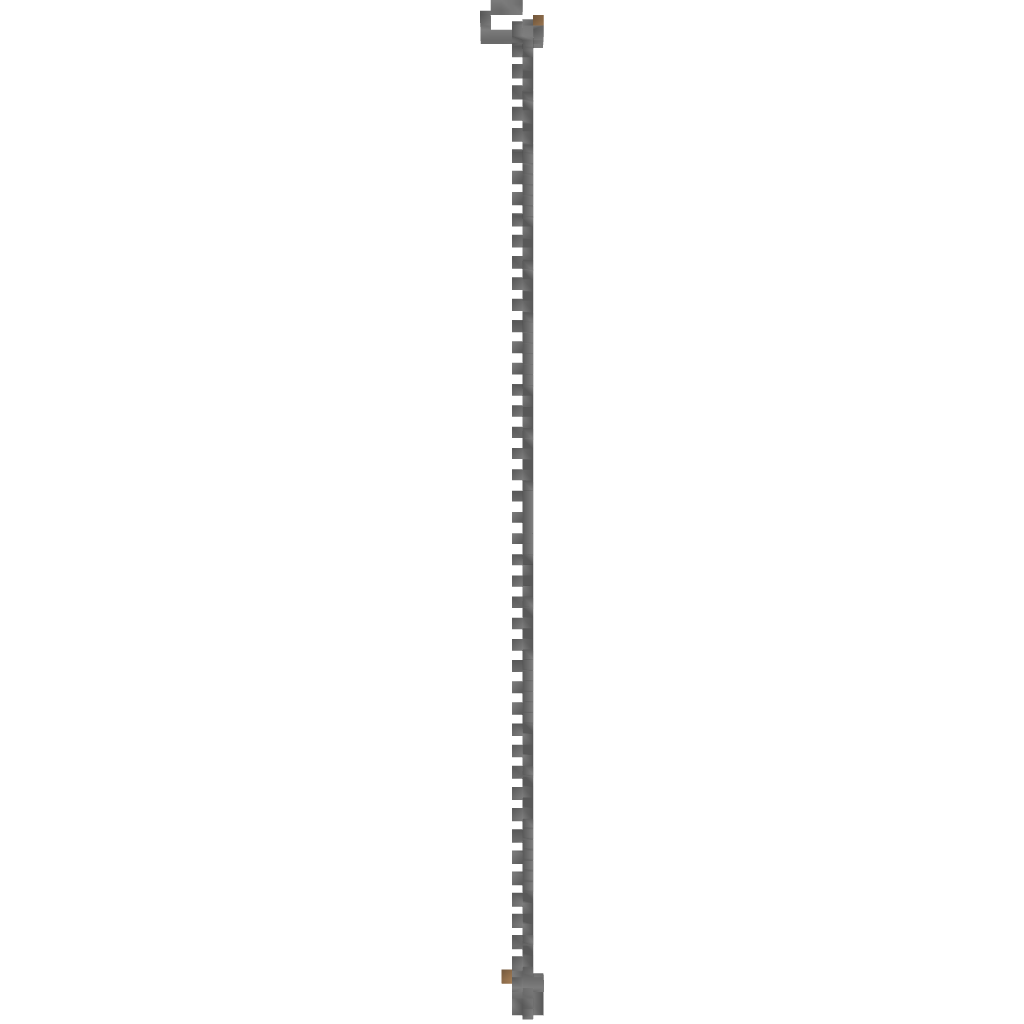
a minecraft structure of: Anvil Drop bad low quality